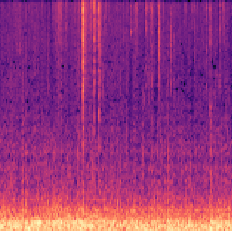
Sound class: Fire crackling